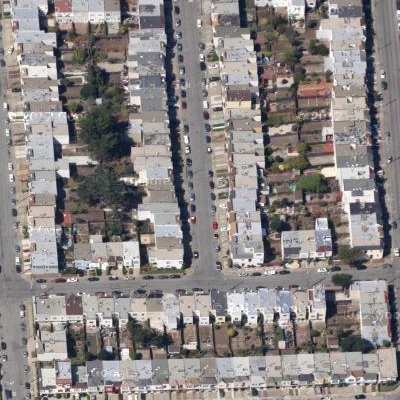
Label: Resident